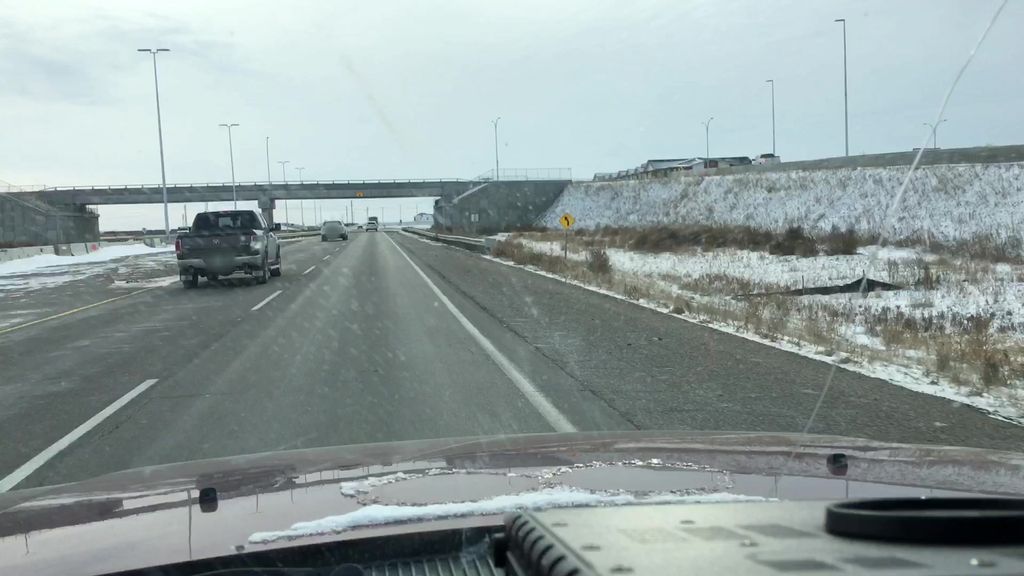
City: saskatoon